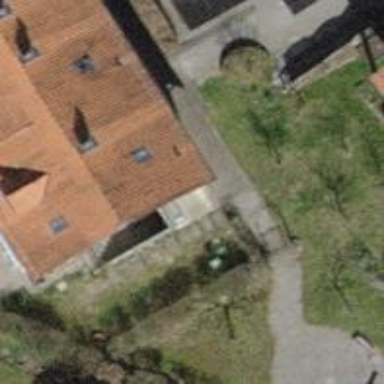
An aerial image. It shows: Building with tiled roof.